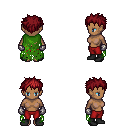
a pixel art fantasy rpg character, female body template, human, dark skin, green tattered cape, red pants, brunette bedhead hairstyle, metal gloves, black shoes, four views (front, back, left, right), 2x2 character sprite sheet, small pixel art, hard edges, no anti-aliasing